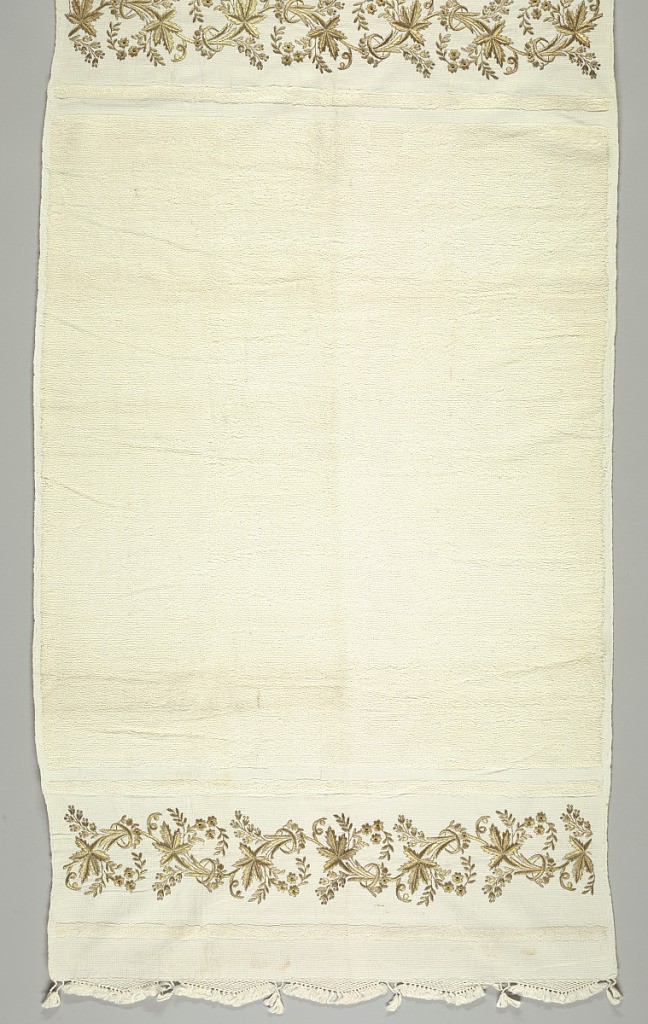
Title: Towel
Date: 19th century
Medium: cotton, metallic thread Technique: plain weave with supplementary weft looping; embroidered
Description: White solid looped uncut towel except at the ends, where on a border of plain weave is embroidered, in gold, a serpentine stem with five-pointed leaves and small flowers. Scalloped fringe on ends.